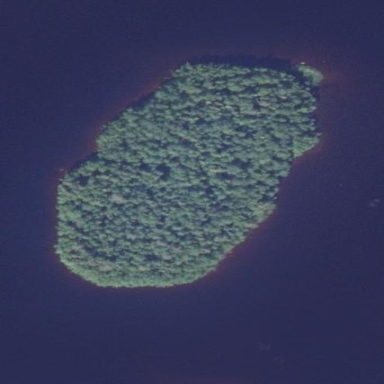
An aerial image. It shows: Islet.